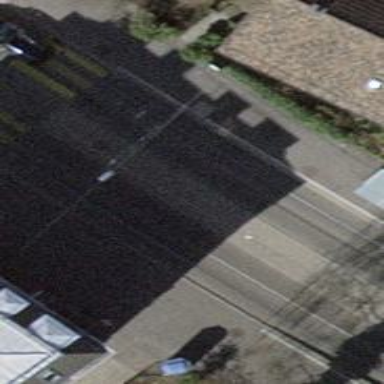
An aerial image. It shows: Tram stop with public transport stop position for trams.